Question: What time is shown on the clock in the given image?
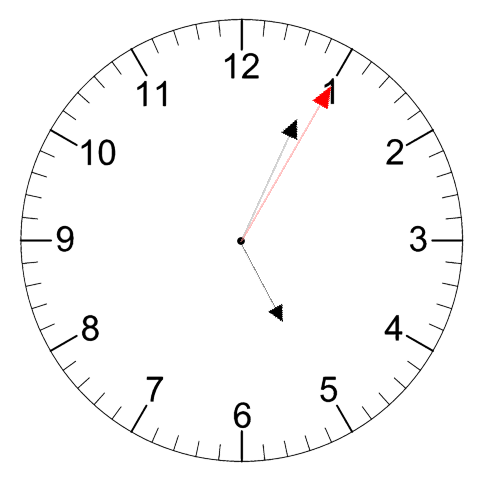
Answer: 05:04:05